Aerial crown-view tile of a tropical tree (Barro Colorado Island, Panama), acquired 20241014:
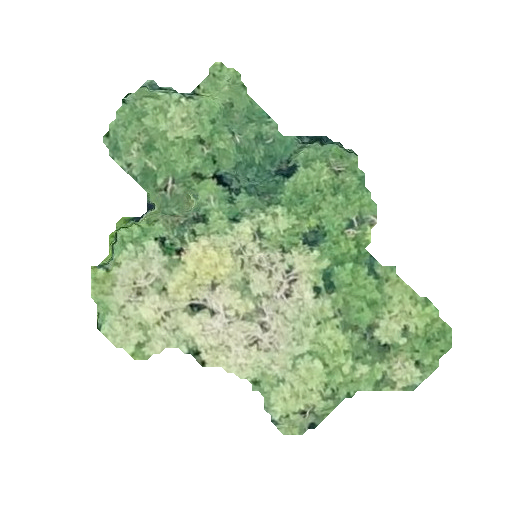
Species: Platypodium elegans
GBIF accepted scientific name: Platypodium elegans
Crown area: 120.616 m²